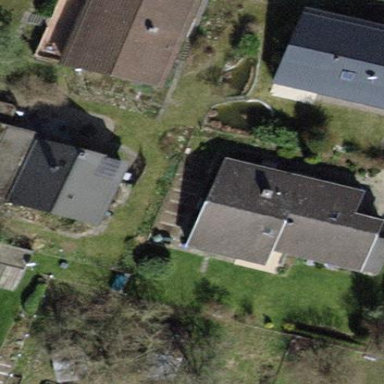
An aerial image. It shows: Building with tiled roof.